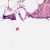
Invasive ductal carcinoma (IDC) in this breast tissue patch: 0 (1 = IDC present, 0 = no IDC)